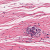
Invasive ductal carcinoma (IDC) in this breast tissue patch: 0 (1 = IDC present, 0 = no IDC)